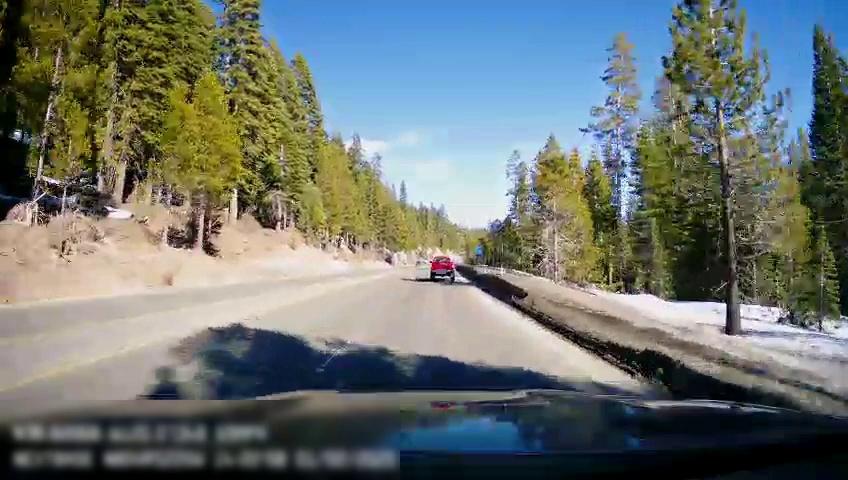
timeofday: Day
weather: Sunny
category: Drivable Space
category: Vehicles | Truck
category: Lanes | Current Lane
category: Lanes | Current Lane